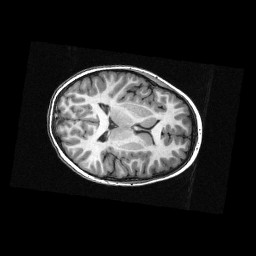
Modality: T1w
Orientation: axial
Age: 10
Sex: female
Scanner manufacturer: siemens
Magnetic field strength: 3 T
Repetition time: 2.3 s
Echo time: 0.00336 s